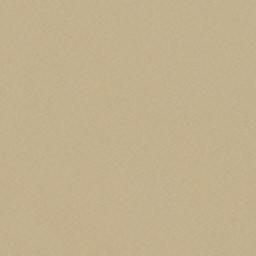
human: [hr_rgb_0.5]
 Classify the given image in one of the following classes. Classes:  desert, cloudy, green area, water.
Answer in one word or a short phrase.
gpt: desert